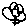
Label: flower